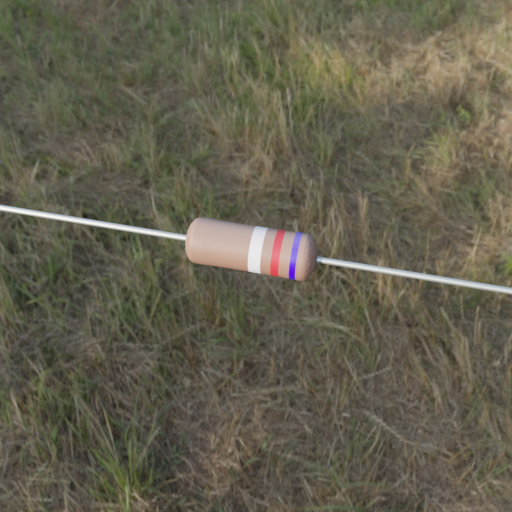
Resistor colour bands (in order): white, red, blue